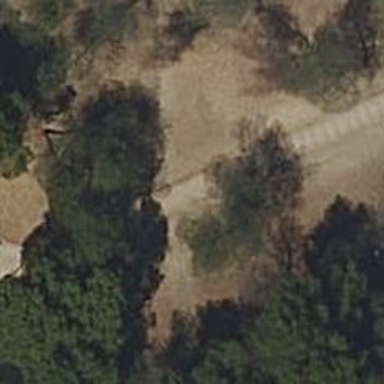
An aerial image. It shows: Road with steps.